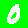
Digit: 0